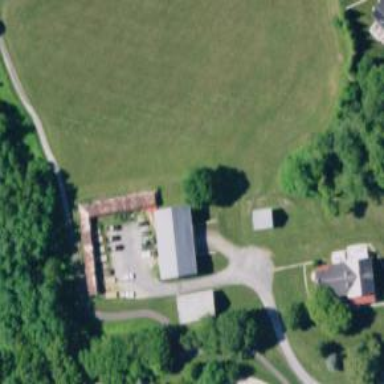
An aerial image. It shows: Nature reserve designated as Special Park. This 3.9-acre park contains house and farm structures reflecting over 100 years of Montgomery County's agricultural and equine racing history.